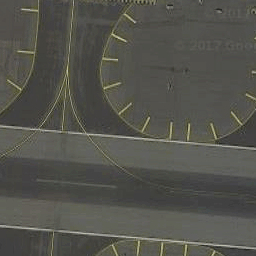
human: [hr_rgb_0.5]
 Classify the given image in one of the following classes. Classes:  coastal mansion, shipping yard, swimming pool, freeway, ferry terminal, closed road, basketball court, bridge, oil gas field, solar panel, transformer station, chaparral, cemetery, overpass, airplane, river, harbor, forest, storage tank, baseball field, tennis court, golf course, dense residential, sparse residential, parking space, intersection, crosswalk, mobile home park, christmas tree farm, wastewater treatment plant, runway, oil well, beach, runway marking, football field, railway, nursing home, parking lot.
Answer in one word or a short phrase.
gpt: runway